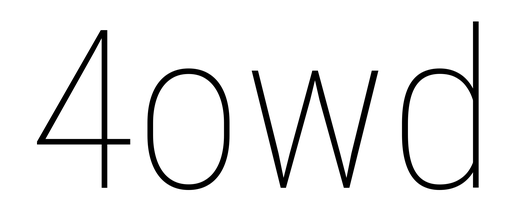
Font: Roboto_Condensed_Thin